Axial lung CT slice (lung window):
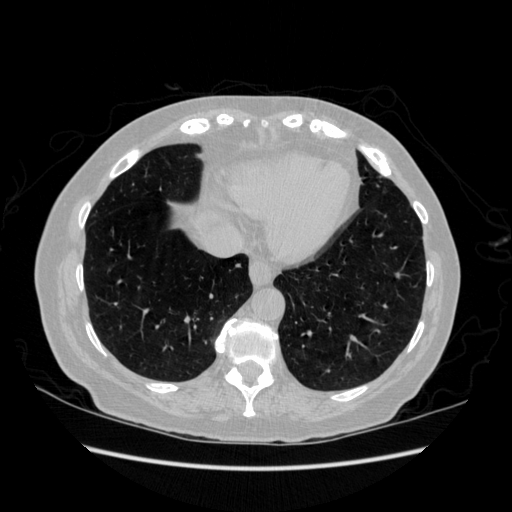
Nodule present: no